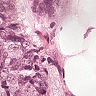
Metastatic tissue present: yes